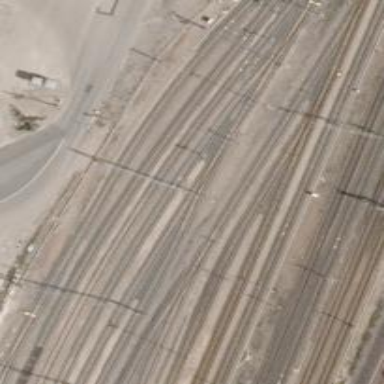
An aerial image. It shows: Wedge is used for the railway derail.